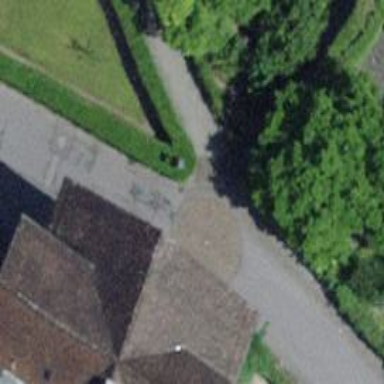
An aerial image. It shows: Footway surfaced with paving stones.